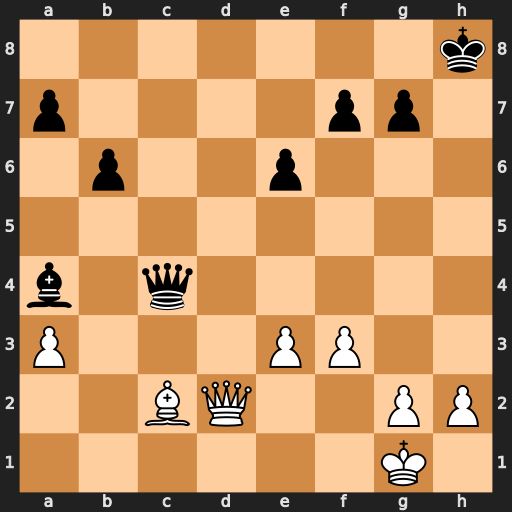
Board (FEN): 7k/p4pp1/1p2p3/8/b1q5/P3PP2/2BQ2PP/6K1
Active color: w
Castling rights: -
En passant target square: -
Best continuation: Qd8+ Be8 Qxe8#